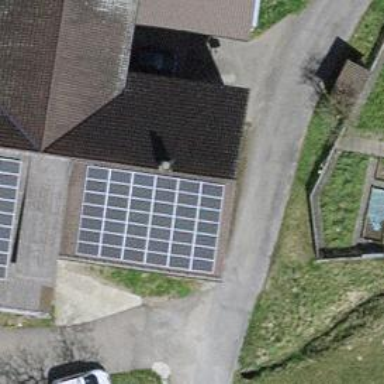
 consisting of solar photovoltaic panels."